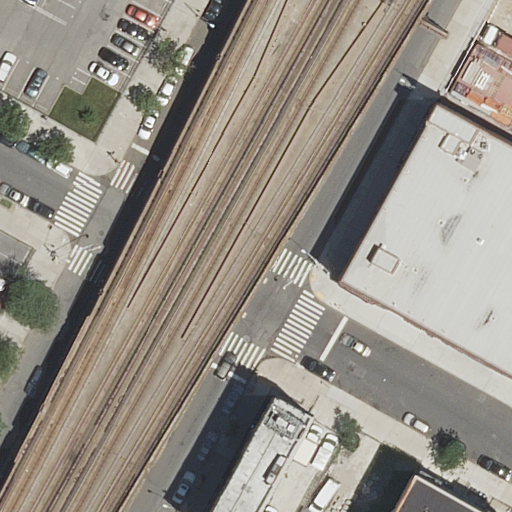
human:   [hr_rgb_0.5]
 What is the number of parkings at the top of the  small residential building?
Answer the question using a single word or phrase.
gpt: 2

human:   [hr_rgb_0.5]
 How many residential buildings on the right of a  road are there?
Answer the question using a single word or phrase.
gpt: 4

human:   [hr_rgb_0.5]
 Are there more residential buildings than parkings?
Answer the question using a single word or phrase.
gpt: yes

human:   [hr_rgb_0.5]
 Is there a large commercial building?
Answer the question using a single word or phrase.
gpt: no

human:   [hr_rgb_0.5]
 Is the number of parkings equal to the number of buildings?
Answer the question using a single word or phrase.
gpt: no

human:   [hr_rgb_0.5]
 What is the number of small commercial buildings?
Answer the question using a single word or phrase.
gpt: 0

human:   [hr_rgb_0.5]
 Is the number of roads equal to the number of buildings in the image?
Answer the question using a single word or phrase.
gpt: yes

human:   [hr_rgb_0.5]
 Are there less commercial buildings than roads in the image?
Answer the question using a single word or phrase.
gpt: yes

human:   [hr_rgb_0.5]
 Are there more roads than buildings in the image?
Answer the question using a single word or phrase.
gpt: no

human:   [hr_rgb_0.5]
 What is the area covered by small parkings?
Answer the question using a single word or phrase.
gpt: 0m2

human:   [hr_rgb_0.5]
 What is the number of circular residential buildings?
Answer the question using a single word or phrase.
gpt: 0

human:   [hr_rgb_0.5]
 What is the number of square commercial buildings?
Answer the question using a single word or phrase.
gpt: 0

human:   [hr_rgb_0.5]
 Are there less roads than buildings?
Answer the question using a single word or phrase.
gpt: no

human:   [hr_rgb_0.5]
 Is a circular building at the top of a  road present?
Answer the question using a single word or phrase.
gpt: no

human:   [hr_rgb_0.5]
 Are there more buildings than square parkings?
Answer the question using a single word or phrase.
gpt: yes

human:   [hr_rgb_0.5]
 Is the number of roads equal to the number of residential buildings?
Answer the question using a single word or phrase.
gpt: yes

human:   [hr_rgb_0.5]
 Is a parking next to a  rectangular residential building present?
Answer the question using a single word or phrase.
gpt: yes

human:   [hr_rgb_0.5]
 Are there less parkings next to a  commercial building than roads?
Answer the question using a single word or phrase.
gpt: yes

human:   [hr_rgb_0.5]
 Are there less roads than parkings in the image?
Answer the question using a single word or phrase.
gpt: no

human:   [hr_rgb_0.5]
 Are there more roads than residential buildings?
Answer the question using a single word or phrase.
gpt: no

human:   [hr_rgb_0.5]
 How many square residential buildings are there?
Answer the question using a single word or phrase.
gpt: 0

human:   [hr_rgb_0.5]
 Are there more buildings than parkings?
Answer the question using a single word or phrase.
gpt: yes

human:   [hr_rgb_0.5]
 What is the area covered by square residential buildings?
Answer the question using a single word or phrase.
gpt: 0m2

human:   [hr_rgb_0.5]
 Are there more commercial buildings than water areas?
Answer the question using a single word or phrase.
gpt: no

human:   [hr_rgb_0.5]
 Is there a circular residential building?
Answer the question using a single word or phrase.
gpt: no

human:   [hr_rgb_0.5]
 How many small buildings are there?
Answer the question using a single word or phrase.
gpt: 1

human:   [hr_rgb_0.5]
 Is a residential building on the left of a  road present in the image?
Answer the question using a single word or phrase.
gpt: yes

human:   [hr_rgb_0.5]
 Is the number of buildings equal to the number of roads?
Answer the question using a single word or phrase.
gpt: yes

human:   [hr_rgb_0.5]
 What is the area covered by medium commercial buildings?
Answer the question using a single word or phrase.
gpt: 0m2

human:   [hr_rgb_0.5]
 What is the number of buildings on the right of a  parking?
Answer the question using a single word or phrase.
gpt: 4

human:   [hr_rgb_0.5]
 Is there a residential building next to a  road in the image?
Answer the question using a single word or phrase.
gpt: yes

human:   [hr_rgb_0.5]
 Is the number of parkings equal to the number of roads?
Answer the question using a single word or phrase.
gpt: no

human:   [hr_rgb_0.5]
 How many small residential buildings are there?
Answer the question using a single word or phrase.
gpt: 1

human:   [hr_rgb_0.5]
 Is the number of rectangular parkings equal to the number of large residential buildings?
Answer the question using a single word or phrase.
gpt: no

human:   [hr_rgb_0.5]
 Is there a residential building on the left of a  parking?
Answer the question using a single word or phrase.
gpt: yes

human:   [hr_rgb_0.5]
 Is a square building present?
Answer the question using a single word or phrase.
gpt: no